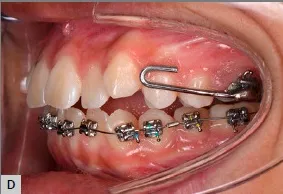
Intraoral photographs.
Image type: medical_photograph (oral_photograph)